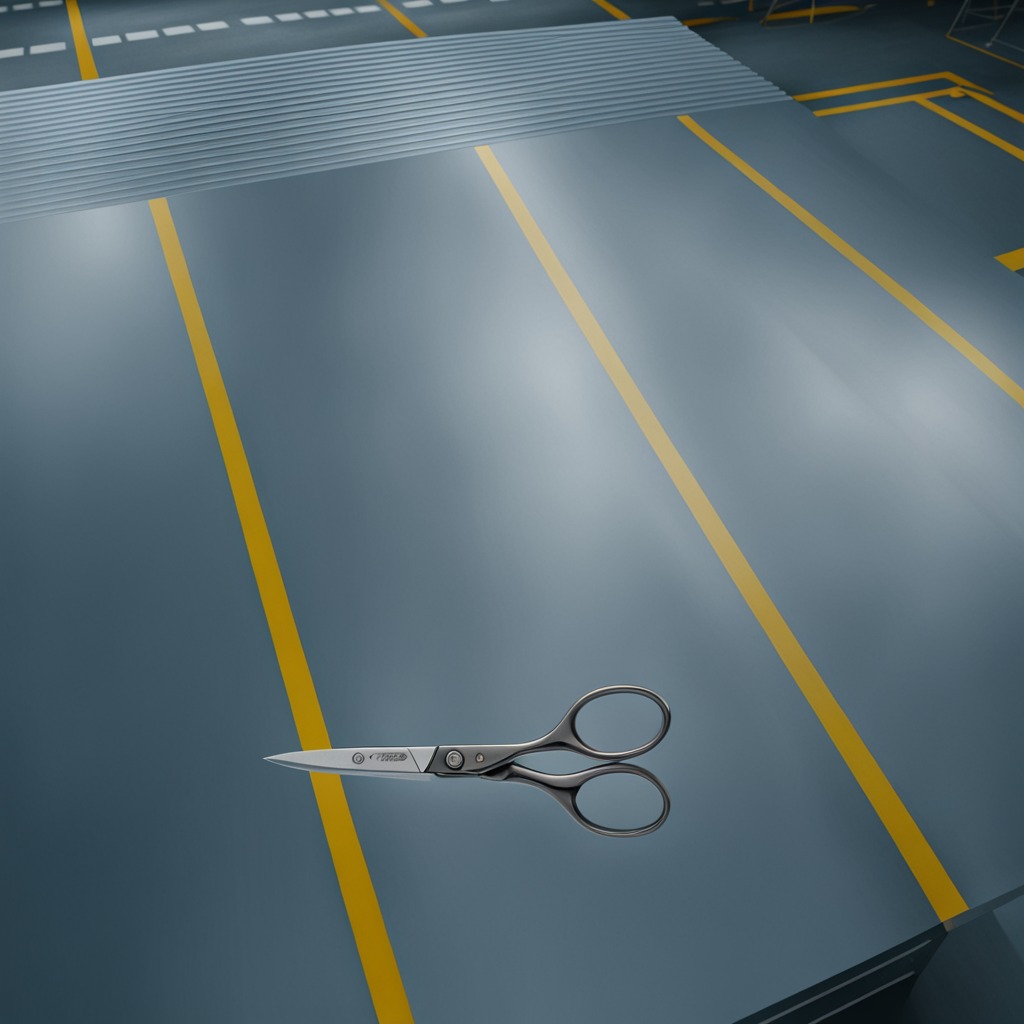
A scissor lies on the toolbox surface.